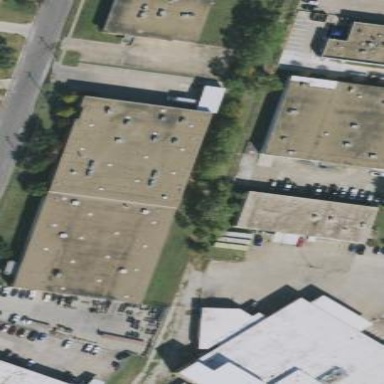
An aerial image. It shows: Warehouse.